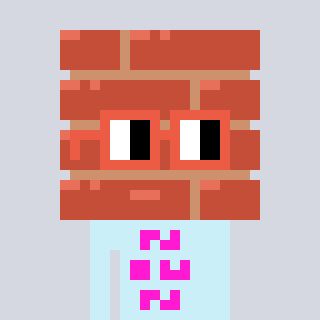
a pixel art character with square orange glasses, a wall-shaped head and a cold-colored body on a cool background